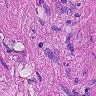
Metastatic tissue present: no